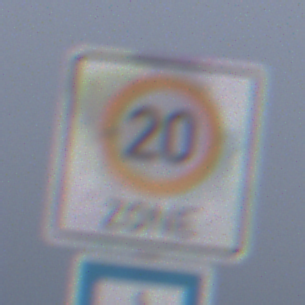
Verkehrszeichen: BeginnZone20
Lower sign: SackgasseFussgaengerDurchlaessig
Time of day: SunriseSunset
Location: Outdoor (Nature)
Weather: Overcast
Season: NotSpecified
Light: Natural